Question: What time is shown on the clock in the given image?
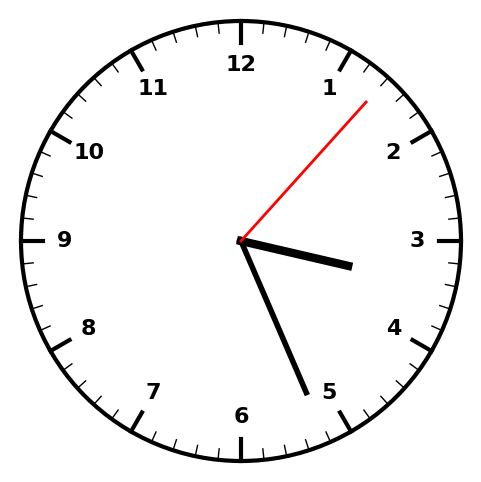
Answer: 03:26:07